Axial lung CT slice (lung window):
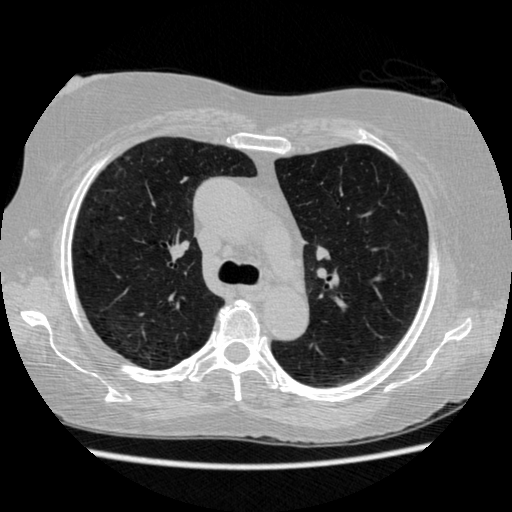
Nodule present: no